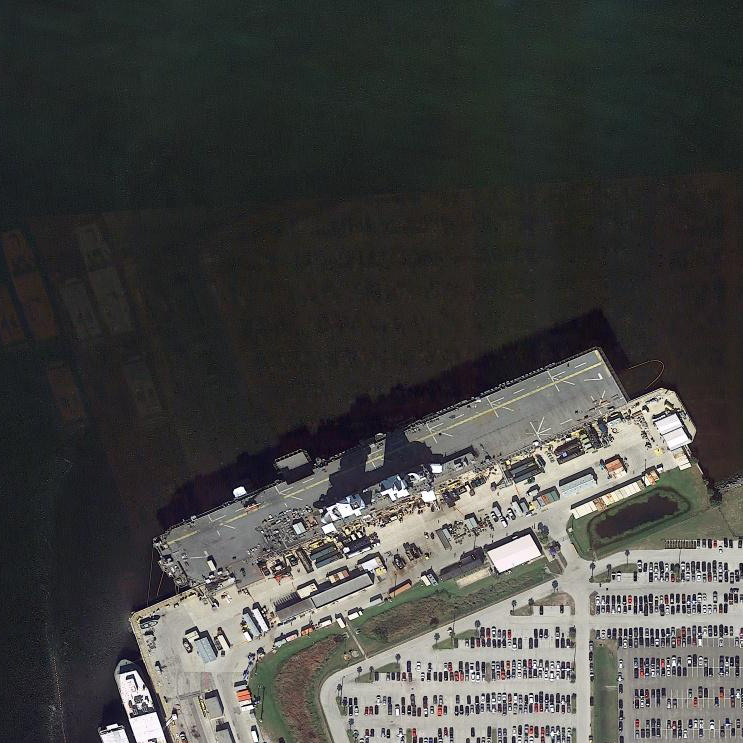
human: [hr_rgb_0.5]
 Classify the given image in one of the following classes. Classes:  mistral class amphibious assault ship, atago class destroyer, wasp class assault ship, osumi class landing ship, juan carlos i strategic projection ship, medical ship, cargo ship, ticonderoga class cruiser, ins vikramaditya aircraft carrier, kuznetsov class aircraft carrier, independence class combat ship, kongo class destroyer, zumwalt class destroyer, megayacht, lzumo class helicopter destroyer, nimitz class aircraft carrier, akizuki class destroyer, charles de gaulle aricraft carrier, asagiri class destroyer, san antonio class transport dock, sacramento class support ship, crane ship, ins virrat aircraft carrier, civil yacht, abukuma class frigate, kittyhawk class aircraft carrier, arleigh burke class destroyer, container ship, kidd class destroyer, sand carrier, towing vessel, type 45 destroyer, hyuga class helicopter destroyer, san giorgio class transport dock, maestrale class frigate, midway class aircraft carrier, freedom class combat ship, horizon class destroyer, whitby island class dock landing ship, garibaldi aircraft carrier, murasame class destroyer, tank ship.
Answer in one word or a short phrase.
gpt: Wasp class assault ship